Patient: sex F, age 38
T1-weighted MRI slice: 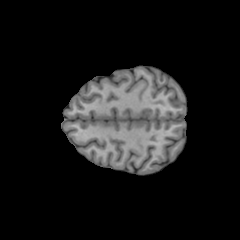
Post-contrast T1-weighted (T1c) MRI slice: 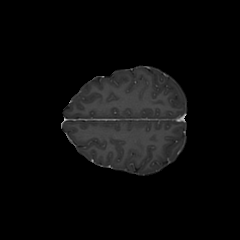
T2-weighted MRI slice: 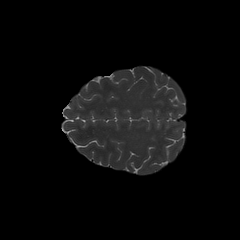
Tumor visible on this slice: no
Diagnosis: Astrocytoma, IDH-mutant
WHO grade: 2